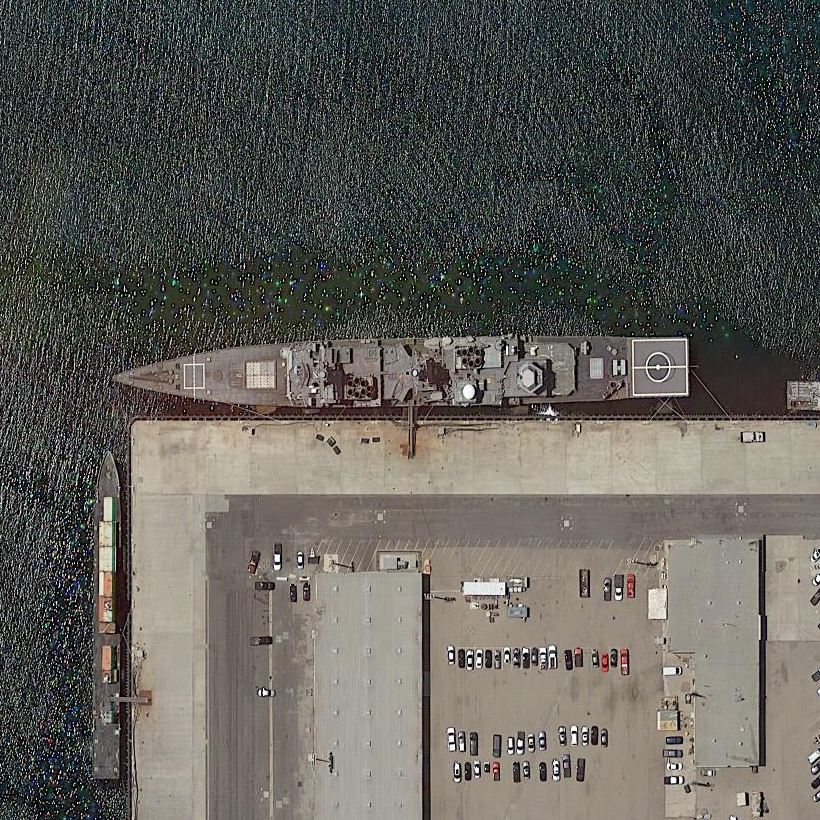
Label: cruiser